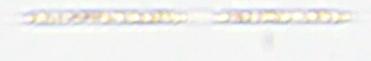
Label: Rhizosolenia